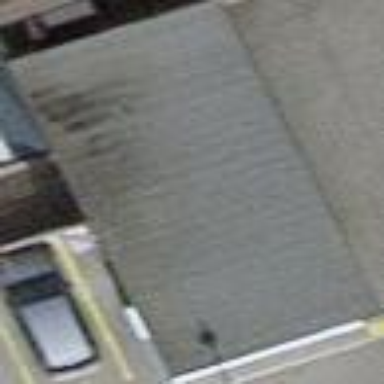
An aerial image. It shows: View of roof of building.